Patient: sex M, age 48
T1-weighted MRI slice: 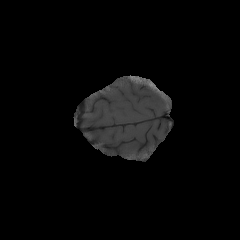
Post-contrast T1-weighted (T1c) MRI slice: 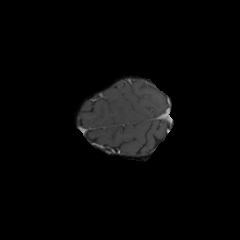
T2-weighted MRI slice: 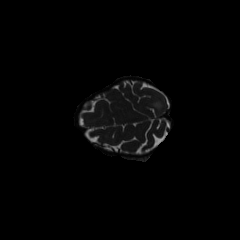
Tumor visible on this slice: yes
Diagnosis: Glioblastoma, IDH-wildtype
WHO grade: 4